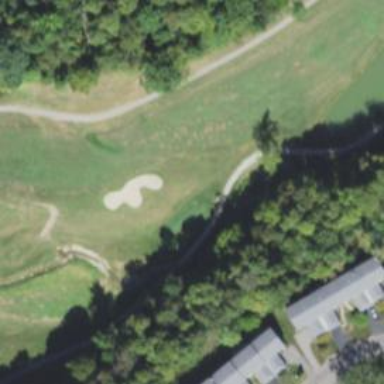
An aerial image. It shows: Path for golf carts.